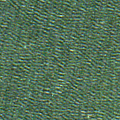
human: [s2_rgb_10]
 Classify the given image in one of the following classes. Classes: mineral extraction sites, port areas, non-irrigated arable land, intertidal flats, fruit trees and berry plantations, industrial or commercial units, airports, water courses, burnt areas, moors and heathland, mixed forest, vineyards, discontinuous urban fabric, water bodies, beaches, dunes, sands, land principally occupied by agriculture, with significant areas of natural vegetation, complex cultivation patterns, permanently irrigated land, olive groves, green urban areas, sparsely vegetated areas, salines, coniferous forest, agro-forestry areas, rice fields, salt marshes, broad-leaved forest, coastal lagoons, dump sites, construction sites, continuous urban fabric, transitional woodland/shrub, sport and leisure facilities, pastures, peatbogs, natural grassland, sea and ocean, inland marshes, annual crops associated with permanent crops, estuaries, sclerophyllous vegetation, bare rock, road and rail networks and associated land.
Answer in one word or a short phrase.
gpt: sea and ocean